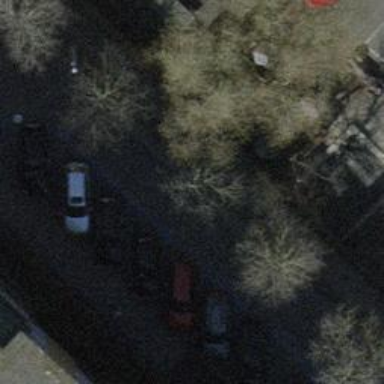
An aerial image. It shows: Tree-lined avenue.